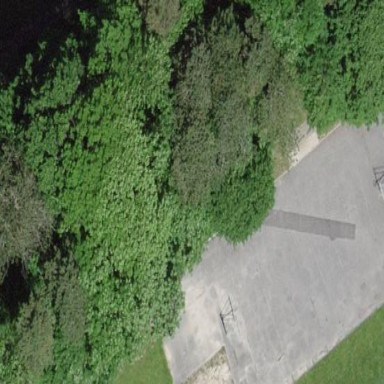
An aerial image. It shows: Basketball court on leisure land pitch.